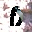
Label: 0